Question: Please can anyone help me to solve my Matlab problem. I will share the question and it need to be solved in Matlab. Thanks in advance for your help.

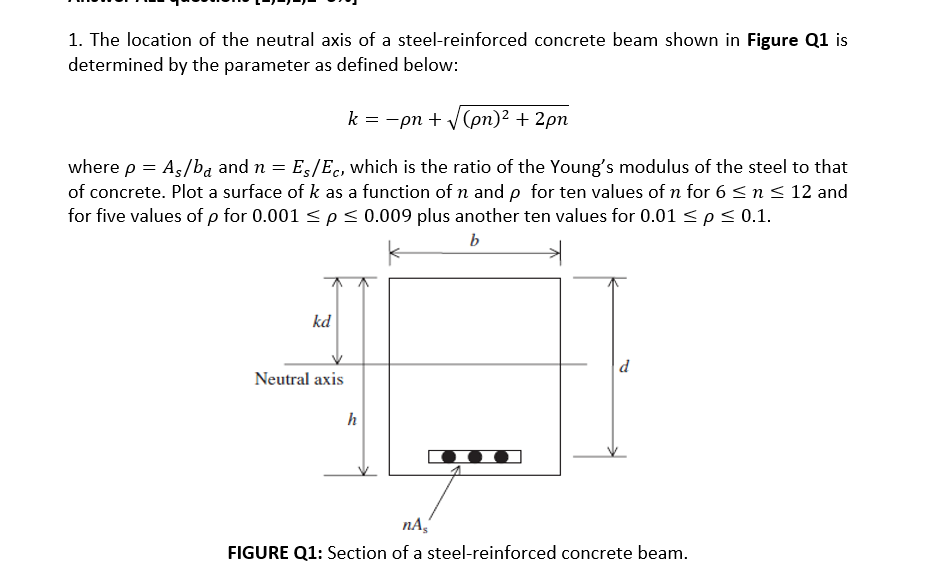
Answer: ## Using meshgrid() to Plot Surface
This method uses two vectors to set the axes. After creating the axes the grid over coordinates to plot over (domain) is created using the 'meshgrid()'. The 'meshgrid()' function will take two vectors that describe the axes. After creating this grid of coordinates the function 'k' can be evaluated for all the points on the grid-pair.
<URL>
Here you can see the top row of images showing the vectors used to create the axes. The second row of images shows the grid formation created using 'meshgrid()'. You can see by taking one cell/value from 'n' and one cell value from 'p' a coordinate pair is formed - (n,p). For example, one coordinate point can be (n,p) - (6,0.0030).
<URL>
<URL>
'''
Number_Of_P_Ticks = 5;
P_Axis = linspace(0.001,0.009,Number_Of_P_Ticks);
Number_Of_N_Ticks = 10;
N_Axis = linspace(6,12,Number_Of_N_Ticks);
[p,n] = meshgrid(P_Axis,N_Axis);
k = -p.*n + sqrt((p.*n).^2 + (2.*p.*n));
subplot(1,2,1); surf(p,n,k,'FaceAlpha',0.9);
title("10 Values of p and 5 Values of n");
xlabel("p"); ylabel("n");
Number_Of_P_Ticks = 10;
P_Axis = linspace(0.01,0.1,Number_Of_P_Ticks);
[p,n] = meshgrid(P_Axis,N_Axis);
k = -p.*n + sqrt((p.*n).^2 + (2.*p.*n));
subplot(1,2,2); surf(p,n,k,'FaceAlpha',0.9);
title("10 Values of p and 10 Values of n");
xlabel("p"); ylabel("n");
'''